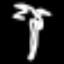
Label: palm tree